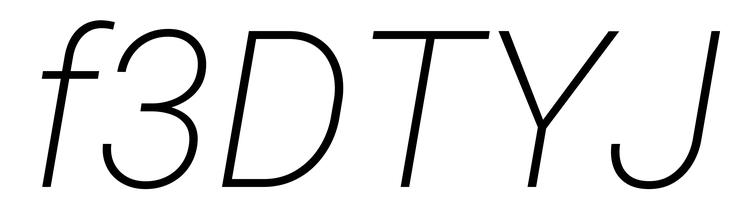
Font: Roboto-Italic_ExtraLight_Italic